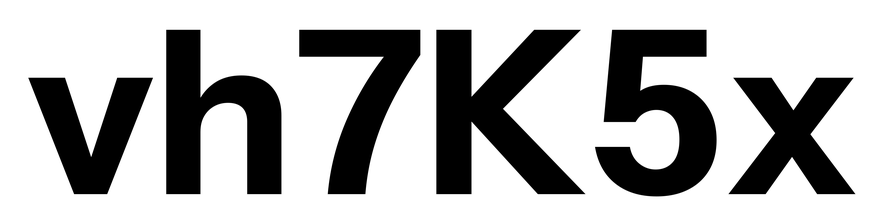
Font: InstrumentSans_Bold